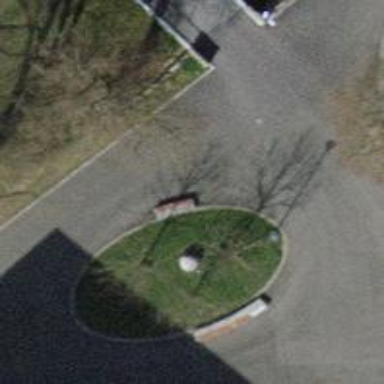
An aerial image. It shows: Concrete bench.